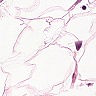
Metastatic tissue present: no